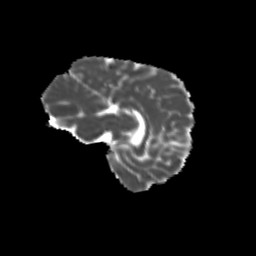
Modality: MD
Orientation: sagittal
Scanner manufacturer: siemens
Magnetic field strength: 3 T
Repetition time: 9.2 s
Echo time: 0.084 s